Question: I got this mockup, I need to load dynamically pictures from a db and once loaded I need to click on each picture in order to mark what scholar will be promoted to the next grade, I'm figuring out mark it with a star image when I click on the picture, maybe an overlay div on each image that it is activated when I do click.
Any idea how can I make a dynamic selectable list (ordered list) and add an hidden div with an image on each picture?

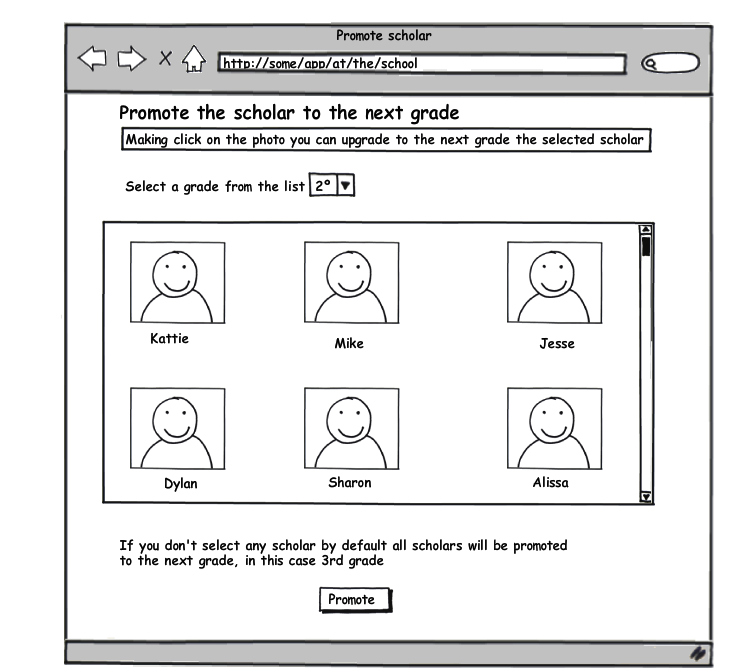
Answer: This type of feature seems like a job for jQuery. I would set the holder diva position to relative and add another div inside with position absolute within the div with a png background image or similar. You can hide this by default using jQuery.hide() and then show the image with jquery.show. For a fancier effect you can use .fadeIn()